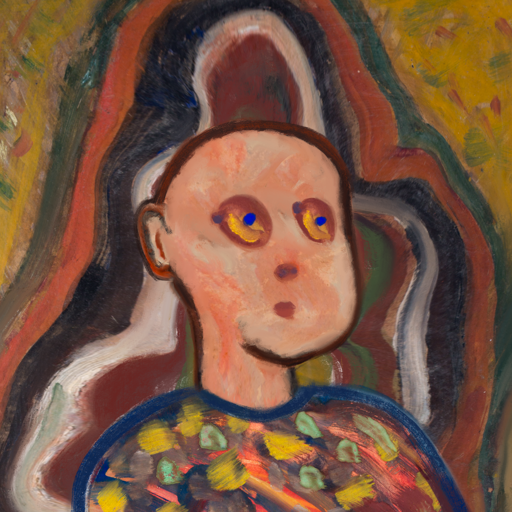
Background: AfterRaid, Head And Neck Side: Roy_Bahadur, Face Side: Mother_And_Son_Son, Bust: Mother_And_Son_Mother, Hair Side: Blank, Head Accessory: Blank, Second Necklace: Blank, Necklace: Blank, Baby: Blank